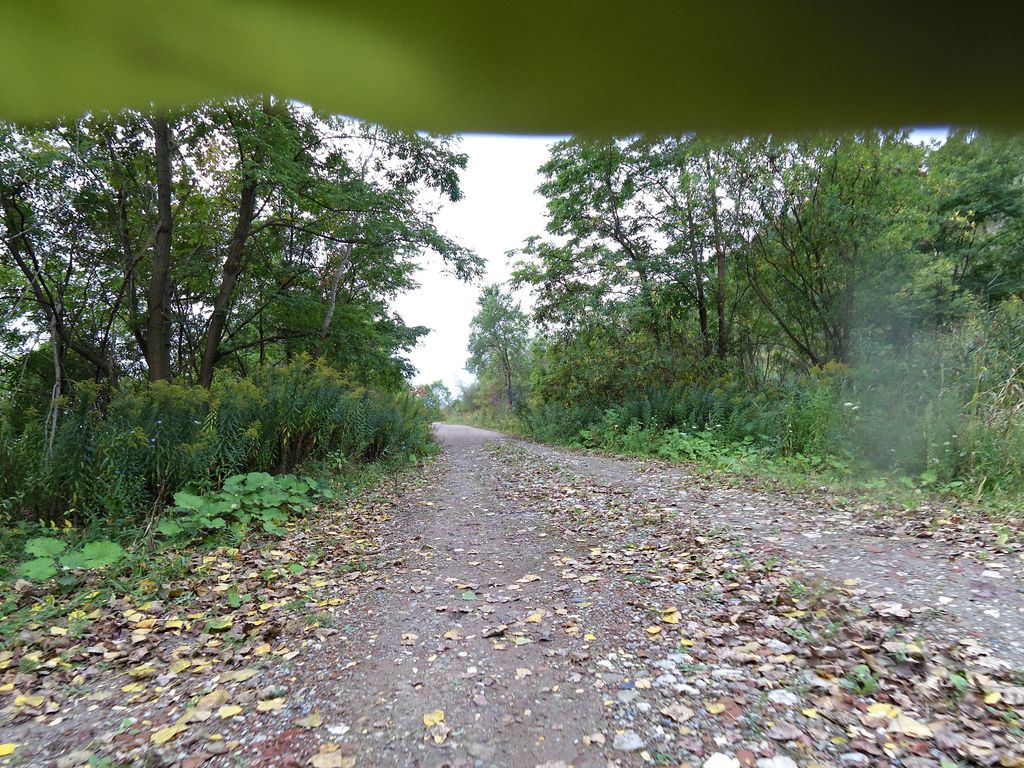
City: toronto